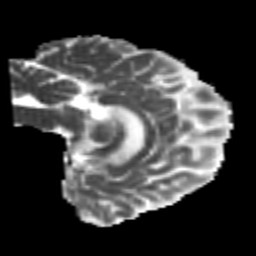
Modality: MD
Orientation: sagittal
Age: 24
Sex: male
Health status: healthy
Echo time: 0.074 s